Question: I'm currently learning how to implement custom controls. I inevitably stumbled upon the CALayer possibility, as using UIImage is not flexible enough when complex animations need to be performed.
I want to use UIView as a "container" for a CALayer so that its width and height are always the same as the UIView (for flexibility purposes).
I subclassed CALayer and overwrote the drawInContext() method.
Here's the result I'm getting on screen:

The drawing looks pixelated and fuzzy. I am using PaintCode to generate the drawing code for me.
Here's the custom CALayer:
'''
class SegmentActive: CALayer {
func frameSetup() -> CGRect {
let frameWidth:CGFloat = superlayer.frame.width
let frameHeight:CGFloat = superlayer.frame.height
let frame = CGRectMake(0, 0, frameWidth, frameHeight)
println("\(superlayer.frame.width) // \(superlayer.frame.height)")
return frame
}
override func drawInContext(ctx: CGContext!) {
UIGraphicsPushContext(ctx)
CalorieCalculatorUI.drawSegControlActiveBase(frameSetup())
UIGraphicsPopContext()
}
'''
}
And here's how I use it:
'''
class ViewController: UIViewController {
@IBOutlet weak var leftSegmentUIView: UIView!
override func viewDidLoad() {
let activeSegment:SegmentActive = SegmentActive()
leftSegmentUIView.layer.addSublayer(activeSegment)
activeSegment.frame = activeSegment.frameSetup()
activeSegment.setNeedsDisplay()
super.viewDidLoad()
// Do any additional setup after loading the view, typically from a nib.
}
override func didReceiveMemoryWarning() {
super.didReceiveMemoryWarning()
// Dispose of any resources that can be recreated.
}
'''
}
What am I doing wrong here? :(
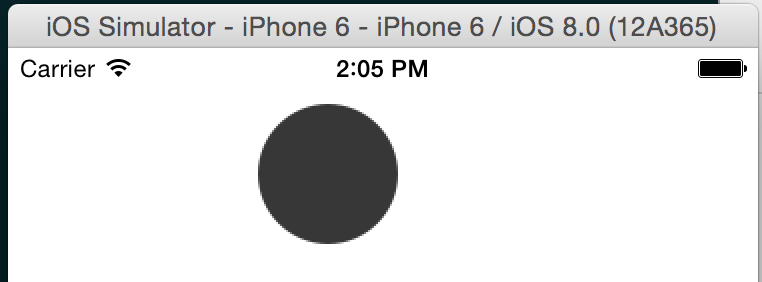
Answer: You have to set 'contentsScale' of the layer to something larger than the default 1.0.
---
The scale factor of a layer defaults to 1. This changes how large the content buffer for that layer is:
> Applies to [...] and content provided via '-drawInContext:' (i.e. if 'contentsScale' is two '-drawInContext:' will draw into a buffer twice as large as the layer bounds)
Since you are doing custom drawing into context that has fewer pixels than the devices screen, the drawing looks pixelated. For traditional "retina" screens, the scale factor you are expecting is '2.0' but with the recent introduction of the iPhone 6+ there is also the scale factor of '3.0'. The good news is that you can get the device scale from 'UIScreen'.